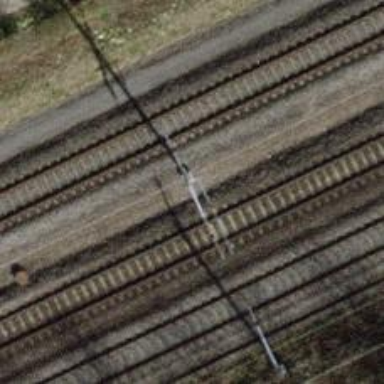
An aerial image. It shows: Power pole.